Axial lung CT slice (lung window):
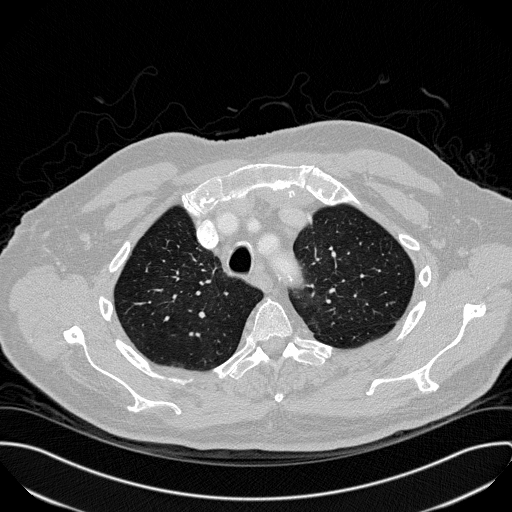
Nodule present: no